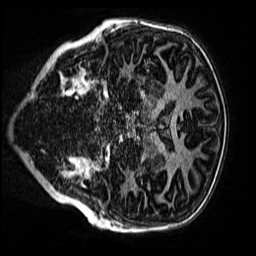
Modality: MP2RAGE
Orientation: coronal
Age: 9
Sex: female
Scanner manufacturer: siemens
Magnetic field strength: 3 T
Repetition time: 4 s
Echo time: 0.00299 s